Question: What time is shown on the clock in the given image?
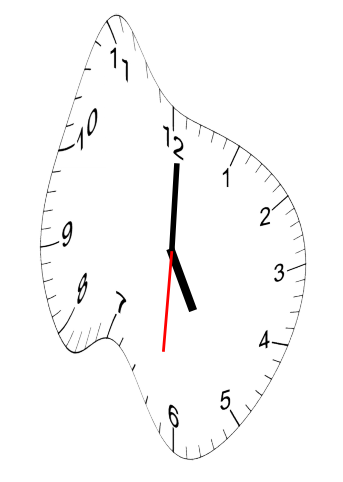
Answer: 05:00:31